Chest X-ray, PA view. Patient: 58 years old, sex M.
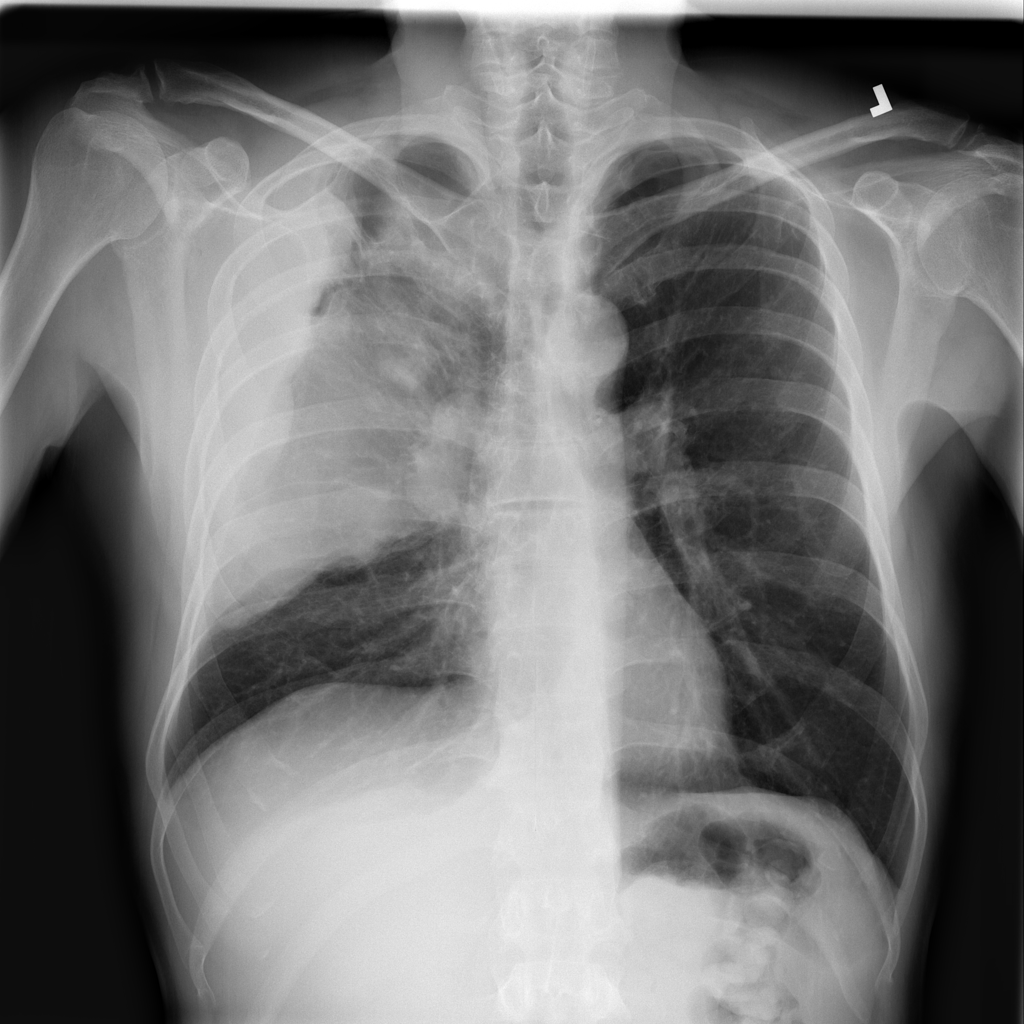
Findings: Pleural_Thickening